Question: I am trying to create a nested route like this:
'''
resources :storyboards, path: "" do
resources :stories, path:""
end
'''
This renders the following path params:

---
Because the nested route is defined the parent, Rails is ignoring our '/new' route for our parent controller. I was wondering if anyone has achieved what we're trying to (using 'path: ""' for nested routes)?
I believe the two fixes would be:
>
1. Create separate new route for storyboards controller (to override the other)
2. Somehow get rails to render the nested routes under the parent
If anyone has experience in this, your insight would be greatly appreciated!
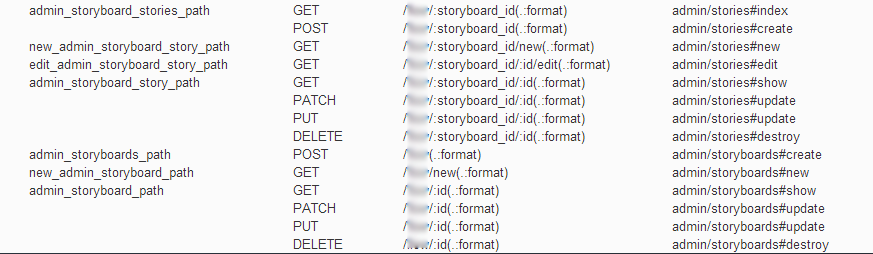
Answer: With help from '@babar', we managed to fix the error with a small hack:
'''
#config/routes.rb
get "new", to: "storyboards#new"
resources :storyboards, path: "" do
resources :stories
end
'''